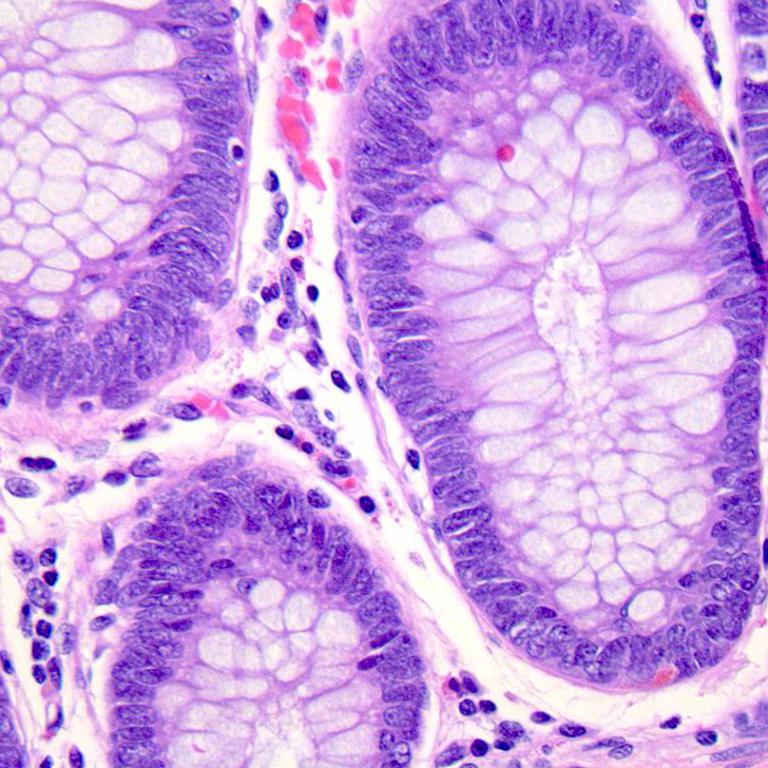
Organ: colon
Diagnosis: benign